Question: I am using the following code to take a screenshot of a TableLayout. I must add that the theme of my android application is set to LIGHT. It shows perfectly fine on the emulator screen (just like it is supposed to)....however, once the screenshot is taken, the image turns out to be like this...can anyone help point out what I am doing wrong here? Thanks!
'''
private void getScreen()
{
View content = findViewById(R.id.TransactionLog);
content.setDrawingCacheEnabled(true);
content.buildDrawingCache(true);
Bitmap bitmap = Bitmap.createBitmap(content.getDrawingCache());
content.setDrawingCacheEnabled(false); // clear drawing cache
File file = new File(Environment.getExternalStorageDirectory() +
File.separator + "logDetails.jpeg");
try
{
file.createNewFile();
FileOutputStream ostream = new FileOutputStream(file);
bitmap.compress(CompressFormat.JPEG, 100, ostream);
ostream.flush();
ostream.close();
}
catch (Exception e)
{
e.printStackTrace();
}
if (!file.exists()) {
sendmail();
}
}
'''

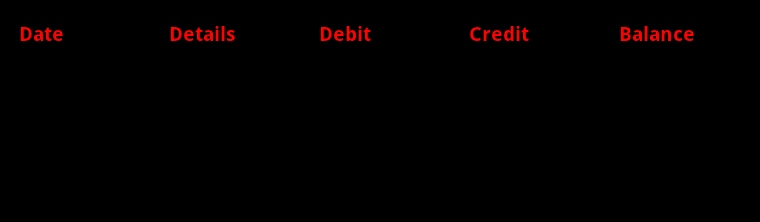
Answer: 1) you should use png. Jpeg is for photos (basically).
2) because you're using Jpeg, I assume those black areas would otherwise be transparent. Png supports transparency. Jpeg does not. I have not tried drawingCache, so maybe it doesn't support transparency either and I'm totally wrong, but that's my guess.
So, summary, try Png.